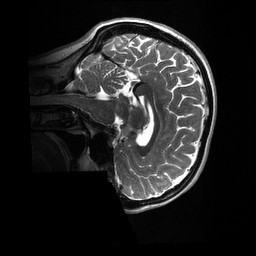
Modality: T2w
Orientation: sagittal
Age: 23
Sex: female